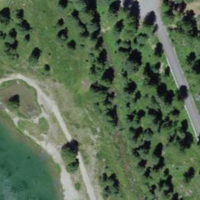
EUNIS habitat code: 26
Species observed at this site:
Tanacetum vulgare
Phalacrocorax carbo
Boloria selene
Erebia tyndarus
Pyrgus serratulae
Erebia alberganus
Erebia melampus
Brenthis ino